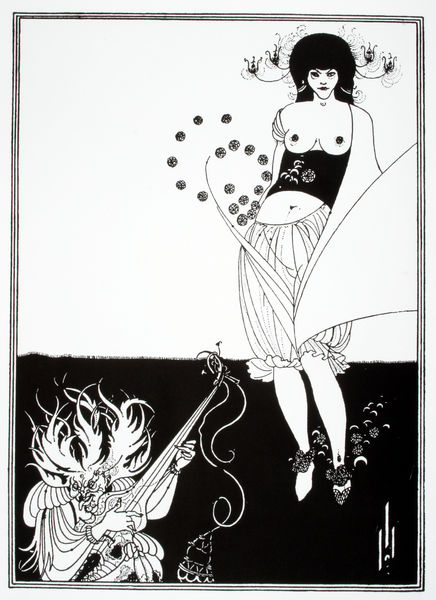
Titel: Der Bauchtanz
Künstler: Aubrey Beardsley
Standort: Cambridge (MA)
Institution: Fogg Art Museum
Schlagwörter: akt, blätter, gemälde, nackt, vogel, weiß, blumen, brust, busen, finger, frau, geschwungen, grau, haar, hintergrund, kleid, schmuck, schwarz, zeichnung, blüten, dame, tuch, ornament, rock, symbolismus, tanz, hose, augen, böse, falten, gesicht, rahmen, stehen, instrument, portrait, porträt, boden, haare, bühne, gitarre, instrumente, musik, musiker, tänzerin, kinn, beine, schwung, brüste, füße, holzschnitt, japan, papier, umrisse, spieler, mieder, schuhe, grafik, graphik, töne, linien, rand, figuren, wild, jugendstil, floral, musizieren, ornamente, kerzen, nabel, bauch, halbakt, halbnackt, rüschen, bauchnabel, erotik, entblößt, striche, gestalt, bögen, punkte, kurven, greis, flammen, linie, schweben, kontur, barfuß, druck, druckgraphik, lithographie, schwarzweiss, druckgrafik, jugenstil, stich, lithografie, illustration, konturen, lautrec, kugeln, schuh, dämon, femme fatale, beardsley, oberteil, unterhose, teufel, fabelwesen, laute, saiten, saiteninstrument, symbolik, bänder, geschweift, ornamentik, kupferstich, ungeheuer, art deco, art nouveau, musikerin, musikant, symbole, hexe, monster, lüstern, schauspielerin, schwatz, bewegungen, unterhosen, pumphose, pop, instrumen, aubrey beardsley, blumenornamentik, morrison, puderhose, pulderhosen, sitha, print, haarte